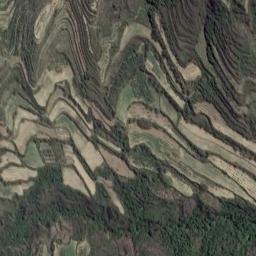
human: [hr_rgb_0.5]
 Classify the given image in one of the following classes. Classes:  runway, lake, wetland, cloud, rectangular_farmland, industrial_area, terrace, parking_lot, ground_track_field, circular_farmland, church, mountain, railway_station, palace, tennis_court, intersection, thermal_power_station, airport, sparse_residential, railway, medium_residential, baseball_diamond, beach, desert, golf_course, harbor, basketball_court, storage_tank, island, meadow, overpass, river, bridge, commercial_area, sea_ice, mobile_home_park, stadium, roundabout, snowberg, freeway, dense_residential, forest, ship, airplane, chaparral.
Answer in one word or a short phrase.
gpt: terrace